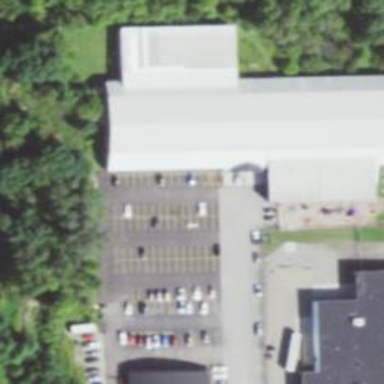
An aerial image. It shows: Parking space.